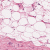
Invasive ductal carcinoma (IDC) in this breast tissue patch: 0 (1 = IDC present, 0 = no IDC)